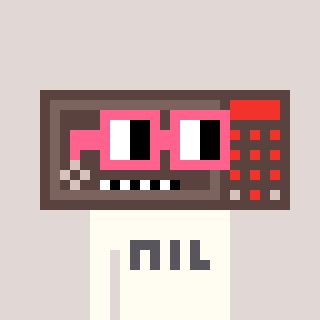
a pixel art character with square pink glasses, a wallsafe-shaped head and a grayscale-colored body on a warm background